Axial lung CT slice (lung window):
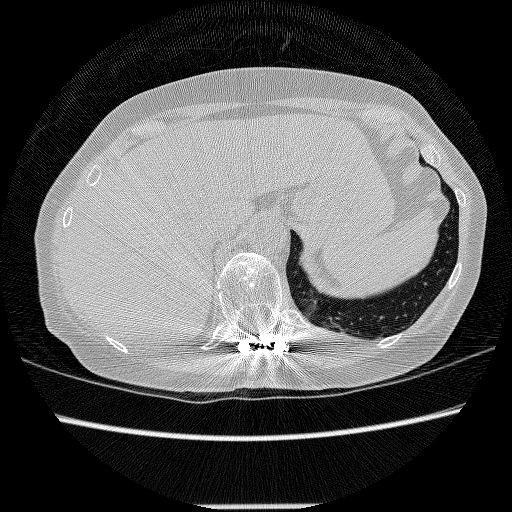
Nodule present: no